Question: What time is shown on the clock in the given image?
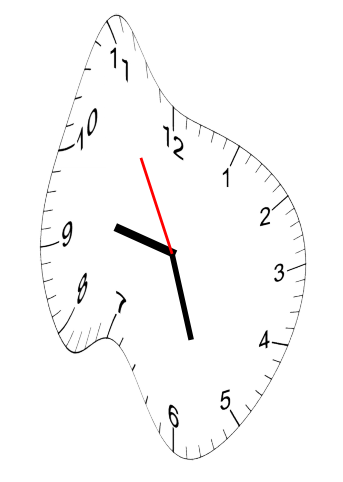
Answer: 09:26:55